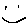
Label: smiley face